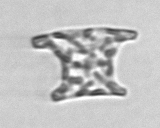
Label: Eucampia